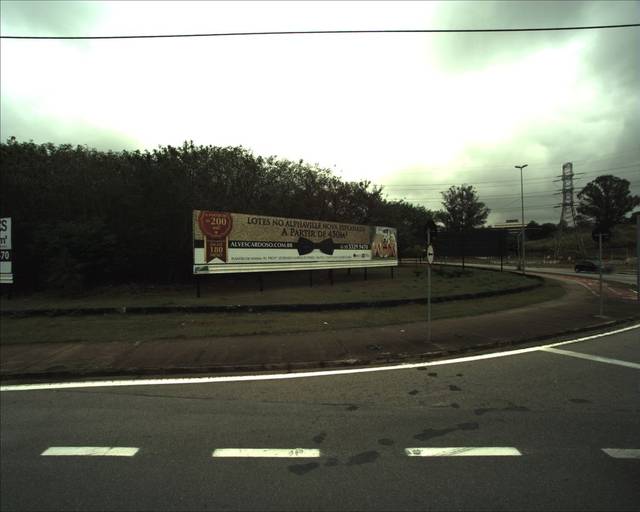
Region: Brazil
Coordinates: -23.511, -47.453